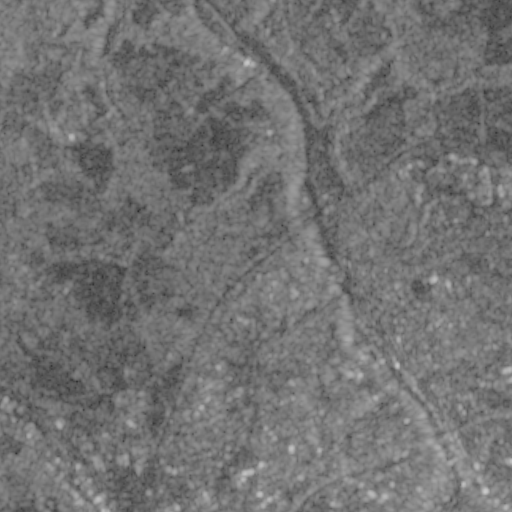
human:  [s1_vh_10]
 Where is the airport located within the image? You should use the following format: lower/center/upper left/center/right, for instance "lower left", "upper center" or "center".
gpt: The airport is located in the upper right of the image.
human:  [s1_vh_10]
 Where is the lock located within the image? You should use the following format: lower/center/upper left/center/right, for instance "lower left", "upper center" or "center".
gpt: The lock is located in the center right of the image.
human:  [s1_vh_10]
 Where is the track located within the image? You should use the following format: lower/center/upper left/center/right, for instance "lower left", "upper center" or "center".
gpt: The track is located in the center left of the image.
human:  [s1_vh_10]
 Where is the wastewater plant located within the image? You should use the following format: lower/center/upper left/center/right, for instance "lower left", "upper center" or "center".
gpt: The wastewater plant is located in the center right of the image.
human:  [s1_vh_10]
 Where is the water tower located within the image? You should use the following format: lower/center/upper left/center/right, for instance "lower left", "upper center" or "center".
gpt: The water tower is located in the center right of the image.
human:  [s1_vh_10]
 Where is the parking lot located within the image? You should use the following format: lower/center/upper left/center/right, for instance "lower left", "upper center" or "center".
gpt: There is no parking lot in the image.

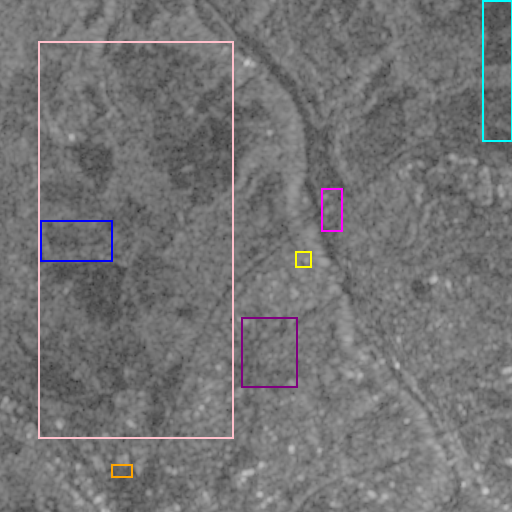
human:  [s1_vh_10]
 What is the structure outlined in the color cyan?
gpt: The structure outlined in cyan is an airport.
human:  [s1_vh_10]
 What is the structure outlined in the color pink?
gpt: The structure outlined in pink is a crop field.
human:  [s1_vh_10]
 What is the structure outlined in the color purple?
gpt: The structure outlined in purple is a park.
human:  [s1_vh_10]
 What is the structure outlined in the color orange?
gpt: The structure outlined in orange is a parking lot.
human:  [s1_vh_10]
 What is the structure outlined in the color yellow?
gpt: The structure outlined in yellow is a power substation.
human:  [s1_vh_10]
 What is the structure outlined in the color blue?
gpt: The structure outlined in blue is a track.
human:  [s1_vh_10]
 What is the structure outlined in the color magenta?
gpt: The structure outlined in magenta is a wastewater plant.
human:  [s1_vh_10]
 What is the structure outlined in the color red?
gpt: There is no red outline.